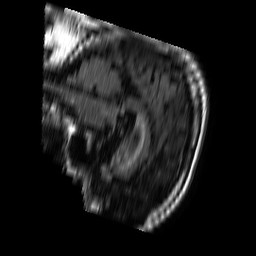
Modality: FLAIR
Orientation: sagittal
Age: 68
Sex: male
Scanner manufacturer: philips
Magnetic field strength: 1.5 T
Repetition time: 6.24 s
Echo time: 0.12 s